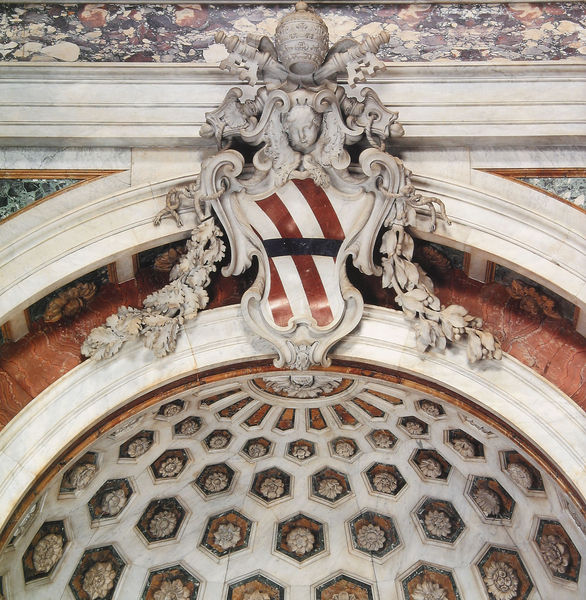
Titel: Monument des Clemens XII Corsini
Künstler: Francesco Cerroti
Standort: Rom, S. Giovanni in Laterano (EU - I - Latium)
Schlagwörter: blau, blätter, kopf, weiß, marmor, rot, architektur, barock, stein, kirche, girlande, krone, engel, früchte, bogen, rundbogen, kuppel, papst, ornamente, stuck, foto, dom, österreich, halbrund, wappen, sims, blattwerk, mitra, kassetten, schlüssel, papstkrone